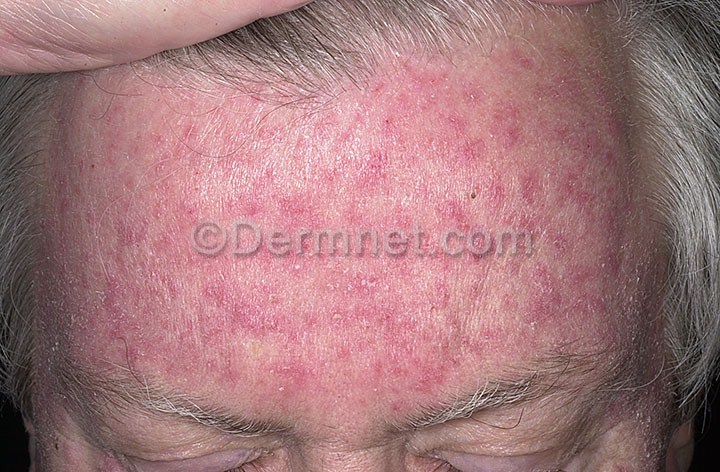
Disease: Acne and Rosacea Photos